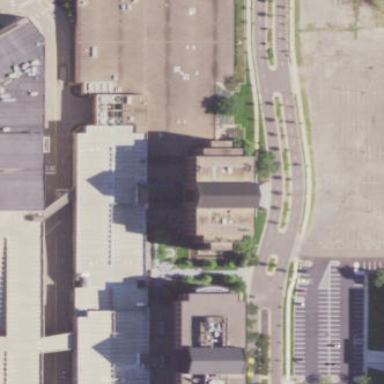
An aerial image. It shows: Office building.